Question: i am using ajax for data in arabic characters and everything works good , i can store arabic characters to database and i can retrieve arabic characters from database and prints it to the screem and everything works good , but my problem is that when i check to check the retriveing data i can't show arabic characters , but the prints as this
'''
["mdyn@","mdyn@ trykhyW@","shkhSyW\]
'''
i mean like this

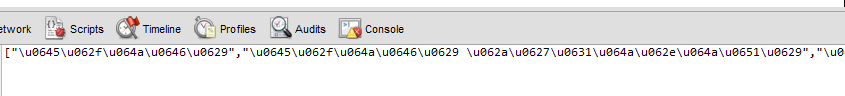
Answer: When using JSON, strings are in UTF-8, and special characters are encoded as '\u' followed by 4 hexadecimal characters.
In your case, if you try to decode that string -- for example, with the first item of your array :
'''
>>> str = "\u0645\u062f\u064a\u0646\u0629";
"mdyn@"
'''
I don't read arabic, but this looks like arabic to me :-)
Even if the JSON doesn't , it's not what matters : the important thing is that you get your original data back, once the JSON is decoded ; and, here, it seems you'll do.
To get the original, decoded, string in the browser's console , you should be able to use the same JS library you are using in your application , or the 'JSON.parse()' function :
'''
>>> JSON.parse('"\u0645\u062f\u064a\u0646\u0629"');
"mdyn@"
'''
Of course, you'll have to write some code to actually output that decoded-value to the browser's console ; but since the browser's console it a debugging tool it seems OK.
By default, the console, as a debugging tool, outputs the raw JSON string it gets from the server -- and, with JSON, special characters are encoded, there is nothing you can do about it
If you want to output the decoded string to the console each time you get a result from your server, you'll have to call 'JSON.parse()' each time you get a result from your server ; and then output it, probably using 'console.log()'.
Don't forget to remove that debugging code before distributing your application / uploading it to your production server, though.